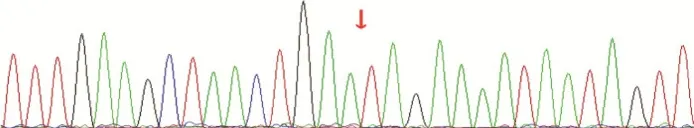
Sanger sequencing showed that the patient's.
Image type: chart (chart)